Interaction volume radius: 5 \u00c5
Interaction volume height: 15 \u00c5
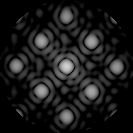
Disorder parameter: 0.07465